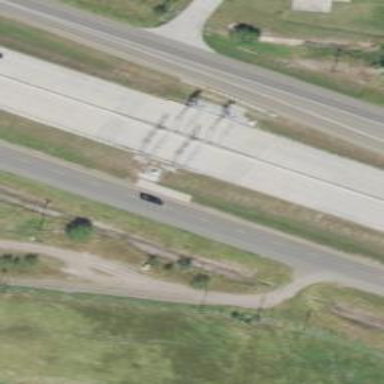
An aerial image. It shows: Toll gantry on the road.